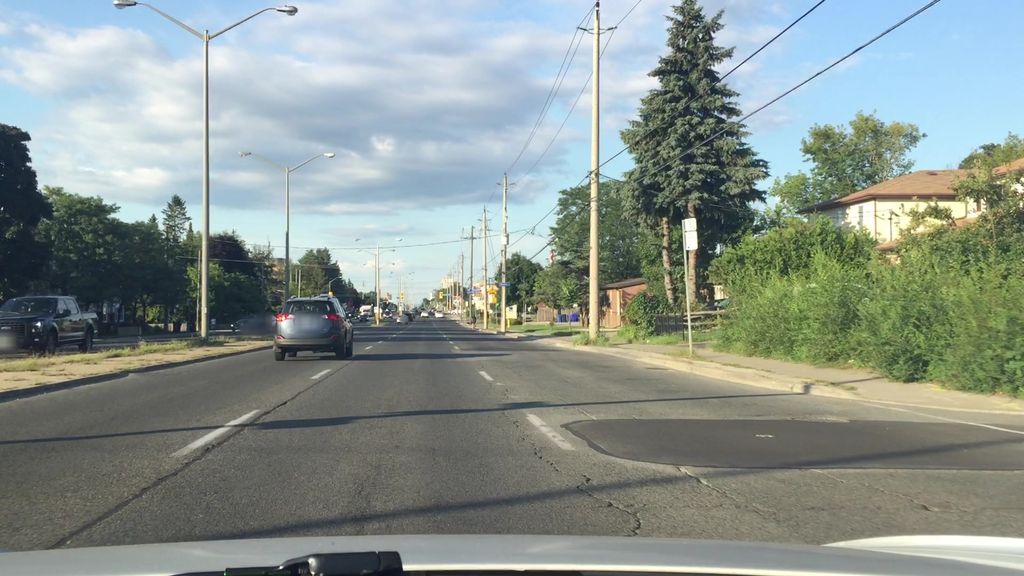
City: toronto